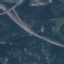
Label: Highway